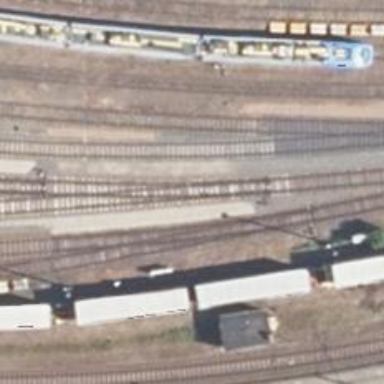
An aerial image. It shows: Railway switch.